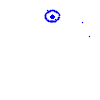
Particle: proton